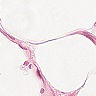
Metastatic tissue present: no